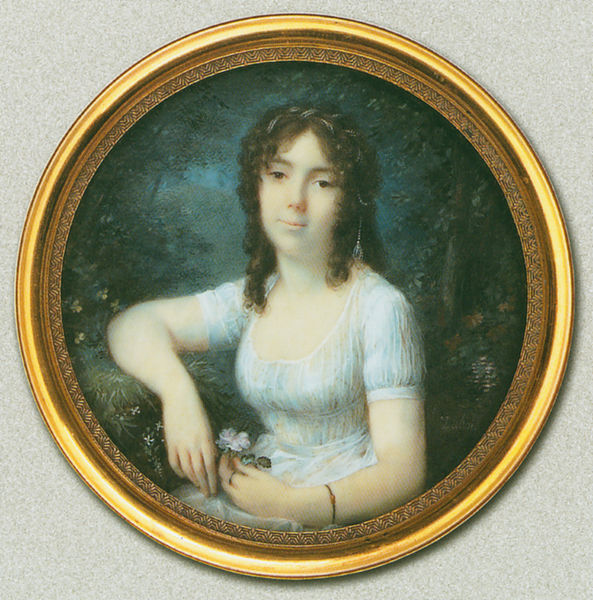
Titel: Dame mit Rosenblüte und Waldlandschaft
Künstler: Frédéric Dubois
Institution: Celle, Bomann-Museum
Schlagwörter: baum, blau, gemälde, bäume, mädchen, blume, blumen, frau, frisur, kleid, mund, nase, ohrring, weiss, blick, ornament, alkohol, augen, haarschmuck, rahmen, bildnis, hände, portrait, natur, gold, kinn, locken, wald, rund, rundbild, romantik, ornamente, transparent, armband, armreif, langes haar, bruenette, bruentt, haare braun